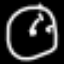
Label: clock